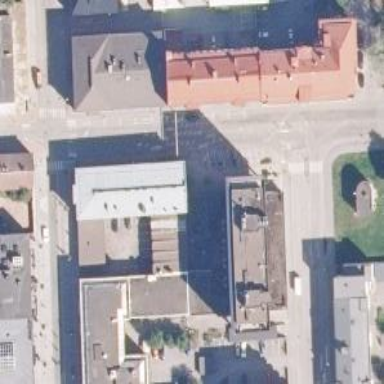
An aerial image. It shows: Cinema.